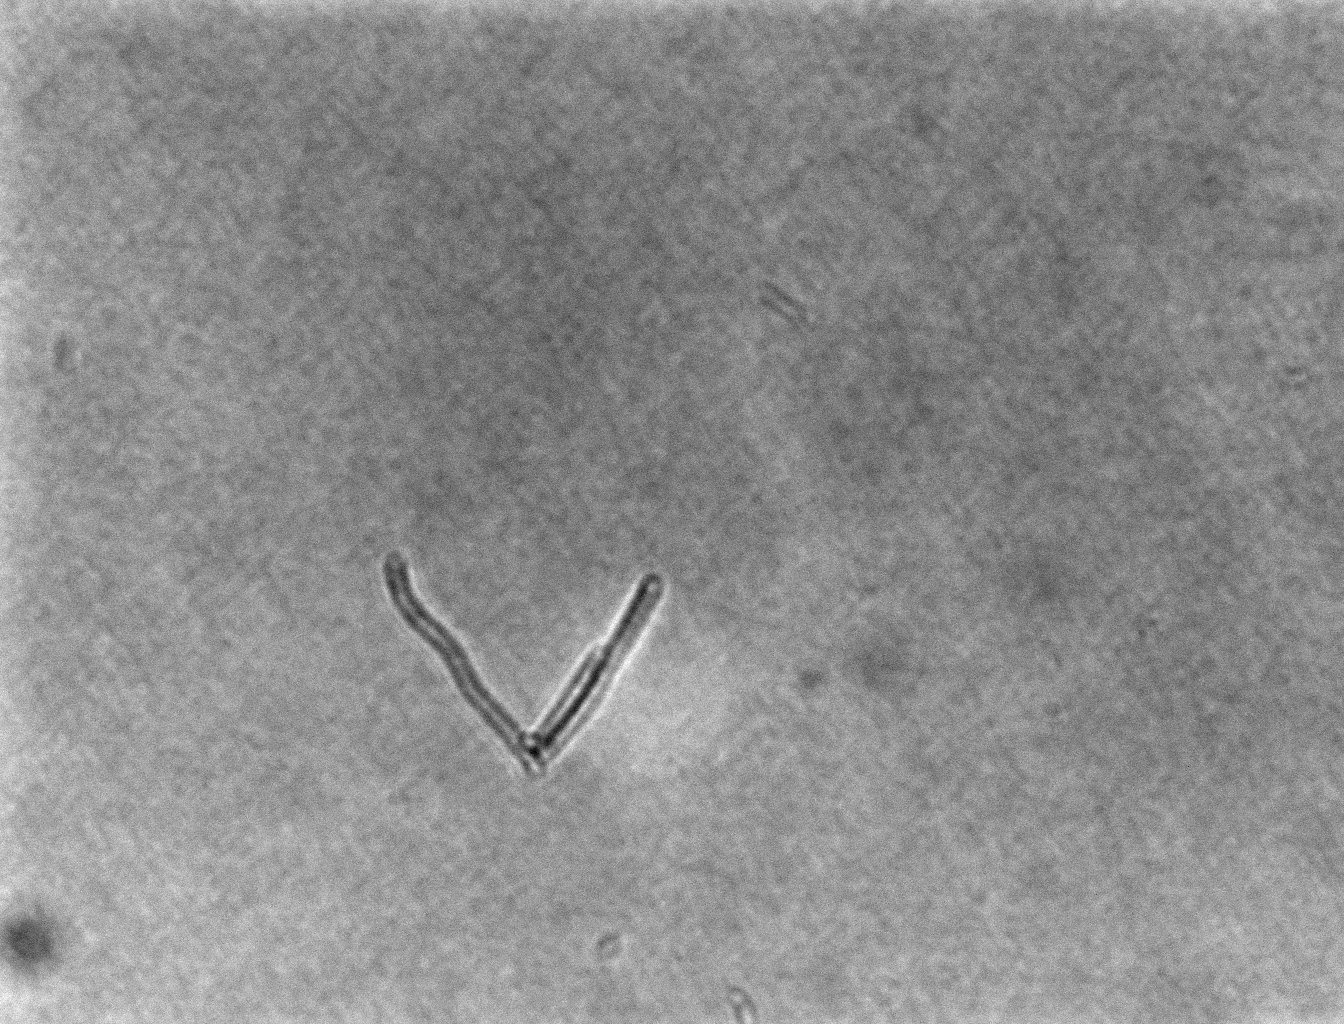
Brightfield microscopy, 60x objective, 3 h incubation